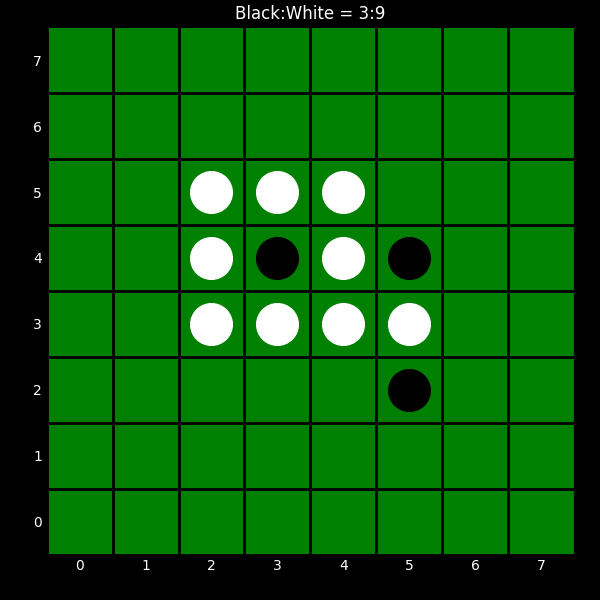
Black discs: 3
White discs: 9